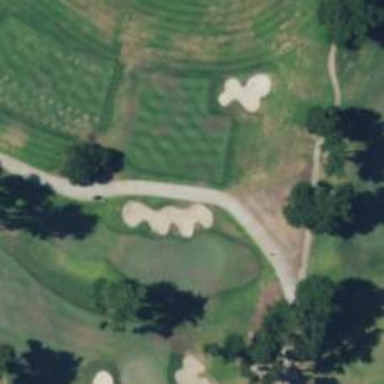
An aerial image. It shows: Service road used as golf cart path.